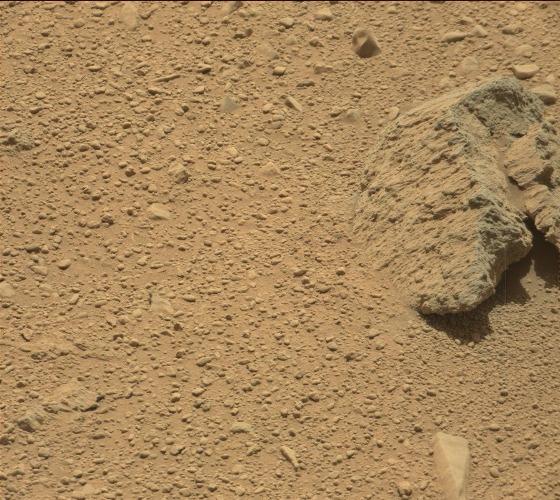
Terrain classes present: Bedrock, Gravel / Sand / Soil, Rock, Shadow